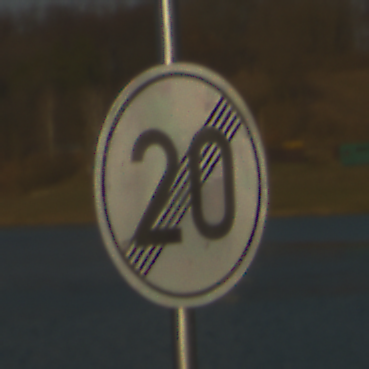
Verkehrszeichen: EndeGeschwindigkeit20
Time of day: SunriseSunset
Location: Outdoor (RoadRail)
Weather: PartlyCloudy
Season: NotSpecified
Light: Natural